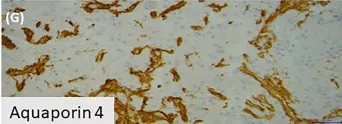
Aquaporin-4 positive astrocytes present around blood vessels.
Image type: pathology (immunostaining)